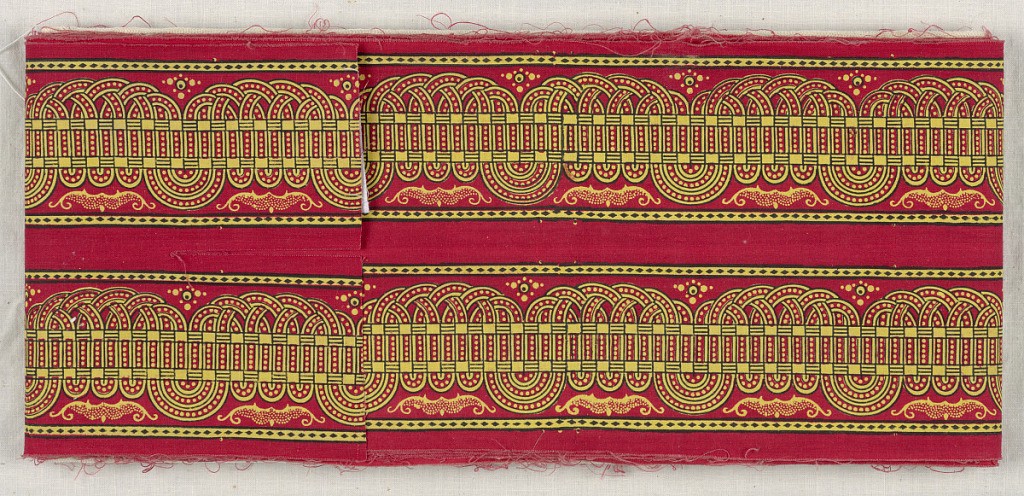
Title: Borders
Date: ca. 1830
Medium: cotton Technique: block printed on plain weave; discharge printed
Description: Two uncut borders imitating woven upholstery braid. In yellow and black on red.